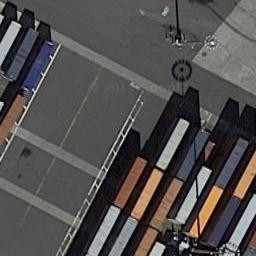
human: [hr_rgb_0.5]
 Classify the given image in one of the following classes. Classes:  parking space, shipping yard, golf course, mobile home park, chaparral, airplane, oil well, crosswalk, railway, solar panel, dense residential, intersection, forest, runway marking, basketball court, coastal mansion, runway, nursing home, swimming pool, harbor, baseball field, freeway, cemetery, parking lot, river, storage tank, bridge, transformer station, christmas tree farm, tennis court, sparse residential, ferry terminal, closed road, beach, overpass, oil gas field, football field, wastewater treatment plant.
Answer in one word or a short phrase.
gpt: shipping yard